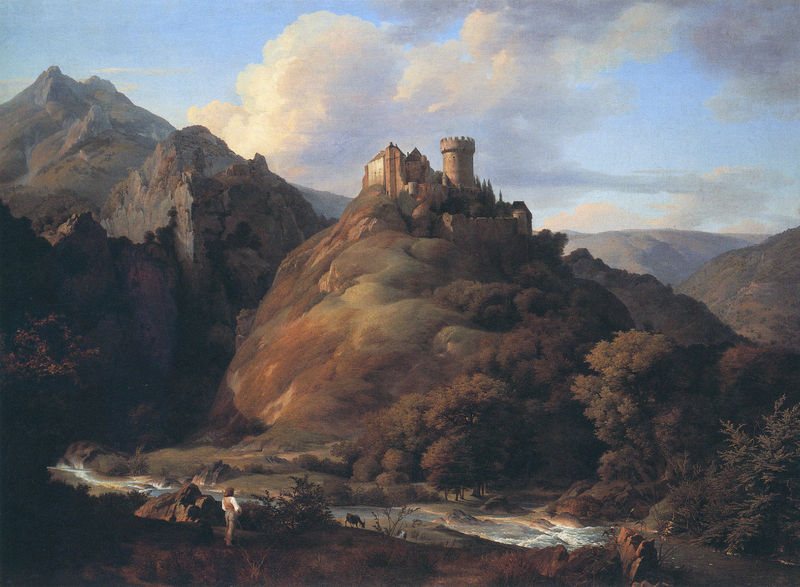
Titel: Romantische Landschaft, Ahrtal
Künstler: Johann Wilhelm Schirmer
Standort: Düsseldorf
Institution: Museum Kunst Palast
Schlagwörter: baum, berg, blau, dunkel, felsen, gemälde, himmel, mann, schatten, wasser, weiß, wolken, bäume, fluss, grün, impressionismus, landschaft, menschen, ocker, braun, grau, licht, rücken, schwarz, ausblick, gebäude, haus, hund, rot, schloss, tier, tiere, wiese, wolke, malerei, hemd, architektur, barock, mensch, stein, steine, bild, bach, ferne, gräser, horizont, hügel, natur, strauch, weide, busch, büsche, gebüsch, gewässer, sonne, sträucher, figur, pflanzen, tal, wald, anhöhe, genre, turm, deutschland, hellblau, sommer, italien, abhang, berge, bergig, fels, gebirge, gipfel, mauer, kuh, landschaftsmalerei, vegetation, schlucht, herbst, idylle, rauschen, romantik, strom, beobachter, erhaben, querformat, staffage, wild, blue, men, white, black, gray, green, painting, realistisch, um 1900, brown, deutsch, betrachtung, junge, sein, weste, zinnen, betrachter, ruine, burg, gemalt, türme, alpen, ideal, idyll, festung, flusslandschaft, quer, ritter, sonnig, gemäuer, romatisch, landschaftsbild, jüngling, reh, anwesen, hügelig, residenz, romantisch, cliff, cloud, clouds, man, rock, rocks, sky, tree, laubwald, wanderer, prinz, hill, hills, house, lake, landscape, mountain, mountains, nature, orange, water, waves, alps, germany, reflektion, tower, trees, historismus, braub, boy, stand, plein air, forest, grass, light, river, stream, bushes, freundlich, arkadien, caspar david friedrich, hirte, schäfer, castle, ruin, ruins, shadow, austria, animals, romantic, heroisch, ziege, bau, koch, natürlich, baäume, schutz, hügelkette, bergfried, schroff, sunlight, ahus, zinne, temple, bukolisch, burgmauer, watching, menschn, animal, ideallandschaft, bush, cow, steep, top, campagna, figure, horizonz, goat, sheep, lamb, burgturm, arkadisch, relistisch, staffagefigur, dahl, romatik, stones, shepherd, hold, standing, latium, trotz, burgmauern, blick in die ferne, romanitk, bäue, querformatig, fan, gorge, fantasy, rapids, hirste, hprizont, lazium, mann turm, trunks, 18.jahrhundert, grbirge, burgenromantik, solitary, climb, observer, burgfreid, monastry, bob ross, bucholoc, bucholic, kindgom, https://en.wikipedia.org/wiki/esp_game, mountiantop, renaissons, sierra, foretress, usctrees, woods